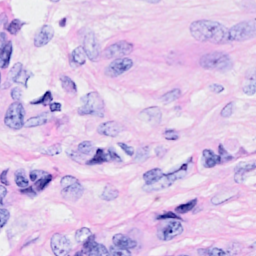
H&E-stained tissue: Breast